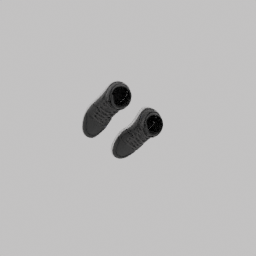
Label: people